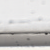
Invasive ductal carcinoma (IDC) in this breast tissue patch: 0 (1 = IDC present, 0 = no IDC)